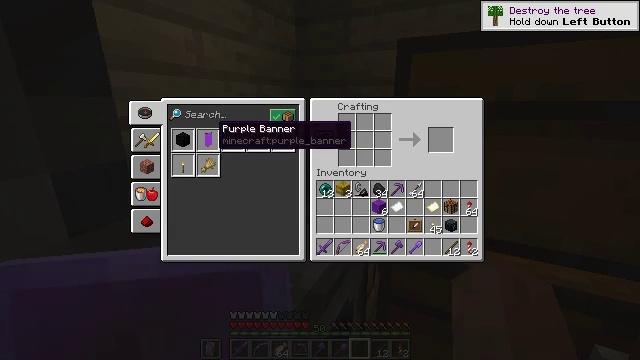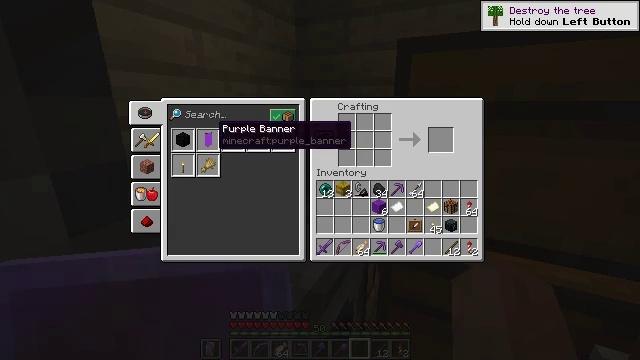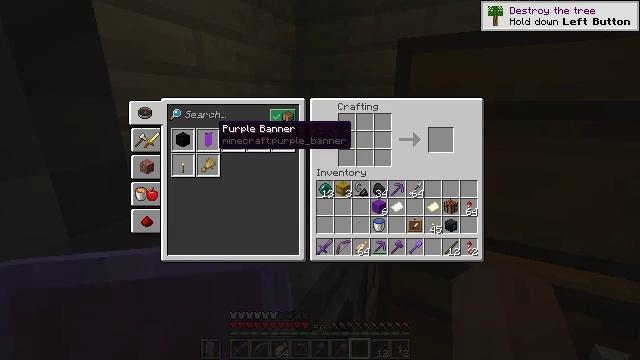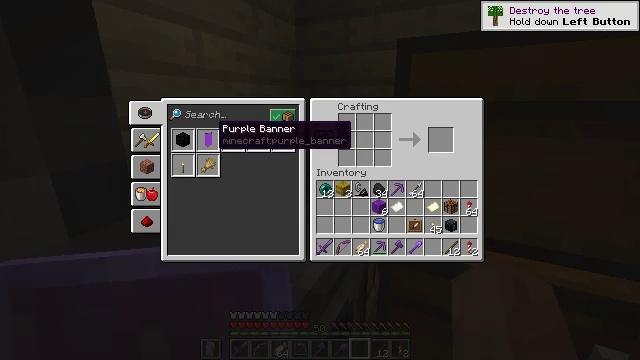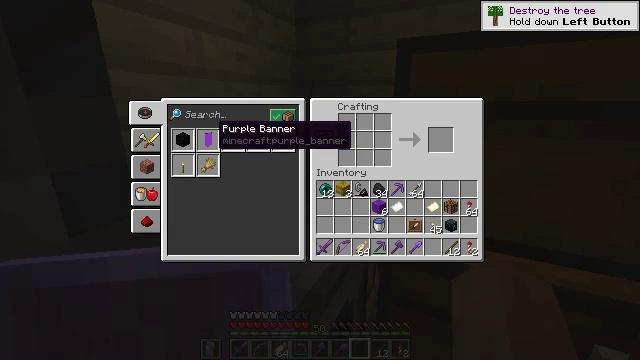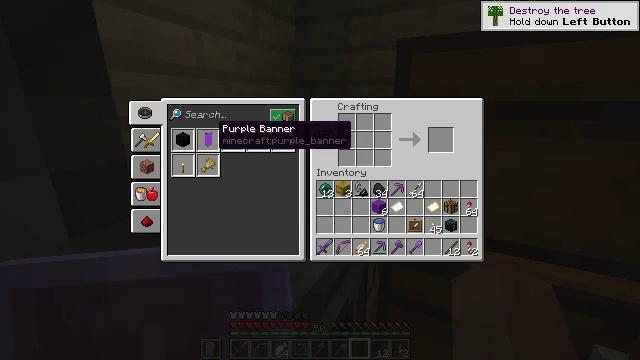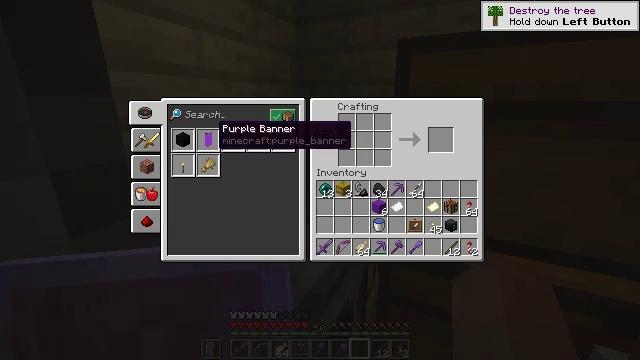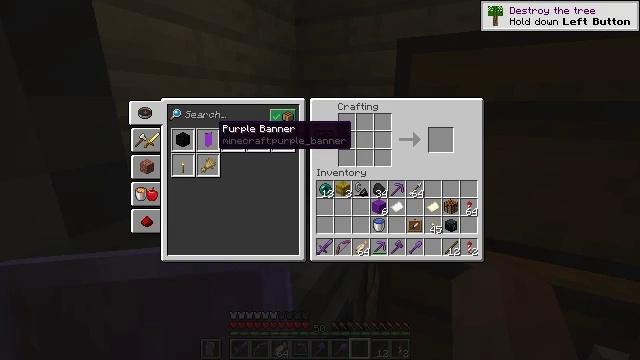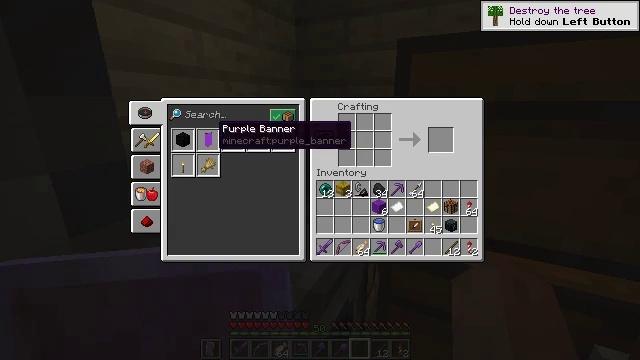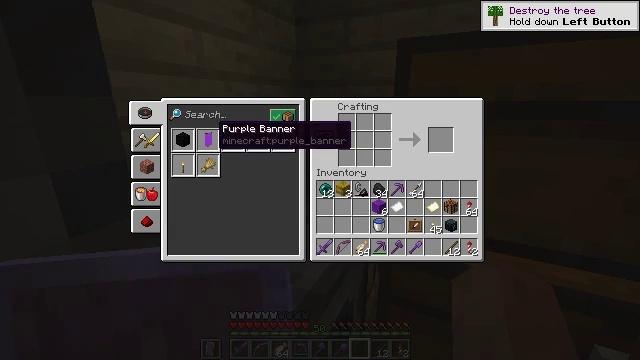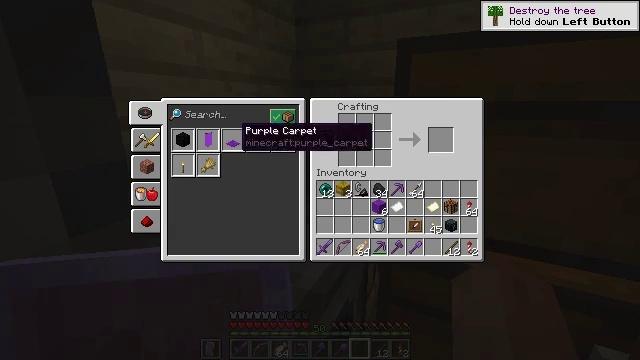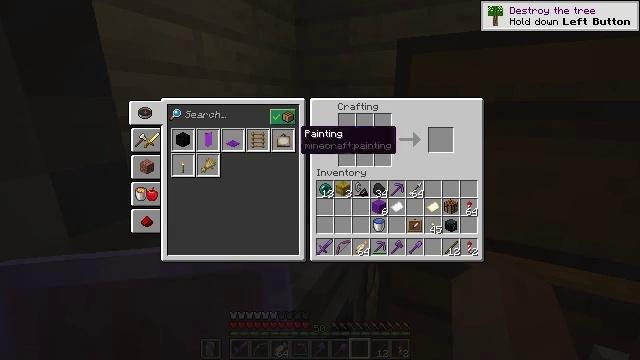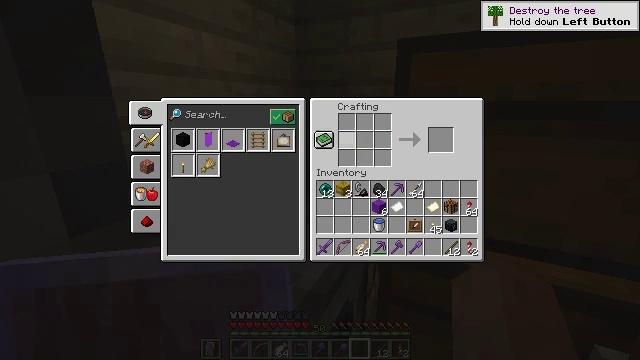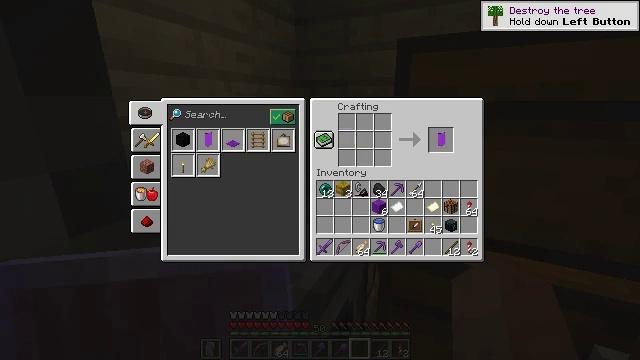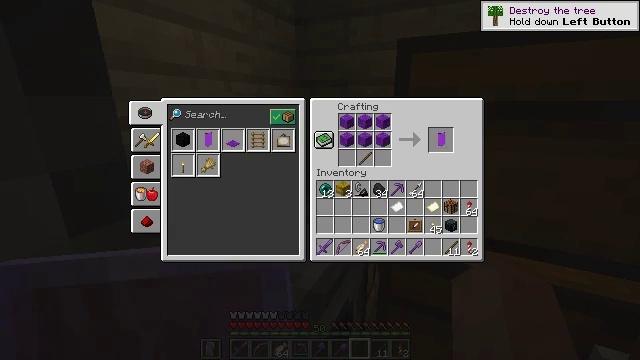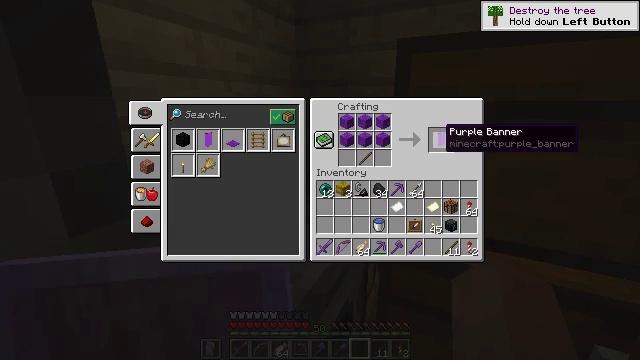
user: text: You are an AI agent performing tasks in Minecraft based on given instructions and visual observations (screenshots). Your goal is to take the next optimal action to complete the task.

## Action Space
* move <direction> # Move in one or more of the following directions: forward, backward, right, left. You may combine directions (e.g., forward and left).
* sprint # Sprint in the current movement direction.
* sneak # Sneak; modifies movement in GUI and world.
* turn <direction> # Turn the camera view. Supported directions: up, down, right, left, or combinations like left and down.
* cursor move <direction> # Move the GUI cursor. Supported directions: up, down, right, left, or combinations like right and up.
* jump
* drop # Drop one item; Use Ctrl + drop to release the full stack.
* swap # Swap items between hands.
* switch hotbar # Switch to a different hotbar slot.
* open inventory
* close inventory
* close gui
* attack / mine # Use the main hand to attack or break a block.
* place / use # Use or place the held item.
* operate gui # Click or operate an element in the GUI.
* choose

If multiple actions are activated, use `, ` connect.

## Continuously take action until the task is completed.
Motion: motion action
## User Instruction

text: Create a purple banner using a banner and purple dye.
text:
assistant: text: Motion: no_op
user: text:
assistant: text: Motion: no_op
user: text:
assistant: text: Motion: no_op
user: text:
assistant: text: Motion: no_op
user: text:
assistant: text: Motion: no_op
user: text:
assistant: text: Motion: no_op
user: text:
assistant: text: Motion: no_op
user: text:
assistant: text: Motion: attack / mine
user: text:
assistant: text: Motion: attack / mine
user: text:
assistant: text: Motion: turn right
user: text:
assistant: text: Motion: turn right
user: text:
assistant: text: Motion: turn right
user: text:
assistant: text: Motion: turn right
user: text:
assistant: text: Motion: turn right
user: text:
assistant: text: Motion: turn right
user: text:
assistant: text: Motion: no_op
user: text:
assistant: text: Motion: no_op
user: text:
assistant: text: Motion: no_op
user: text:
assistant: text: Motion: sneak
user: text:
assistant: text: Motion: sneak
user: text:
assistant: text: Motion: sneak
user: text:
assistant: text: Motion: sneak, turn left
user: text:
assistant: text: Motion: sneak
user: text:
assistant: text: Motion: sneak, attack / mine
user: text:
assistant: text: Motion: sneak, attack / mine
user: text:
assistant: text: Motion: sneak, attack / mine
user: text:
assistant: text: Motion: sneak
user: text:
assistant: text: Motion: no_op
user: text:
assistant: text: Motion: no_op